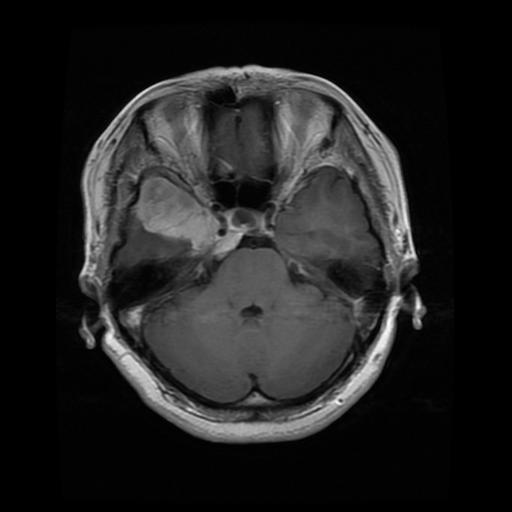
Label: meningioma